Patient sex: M
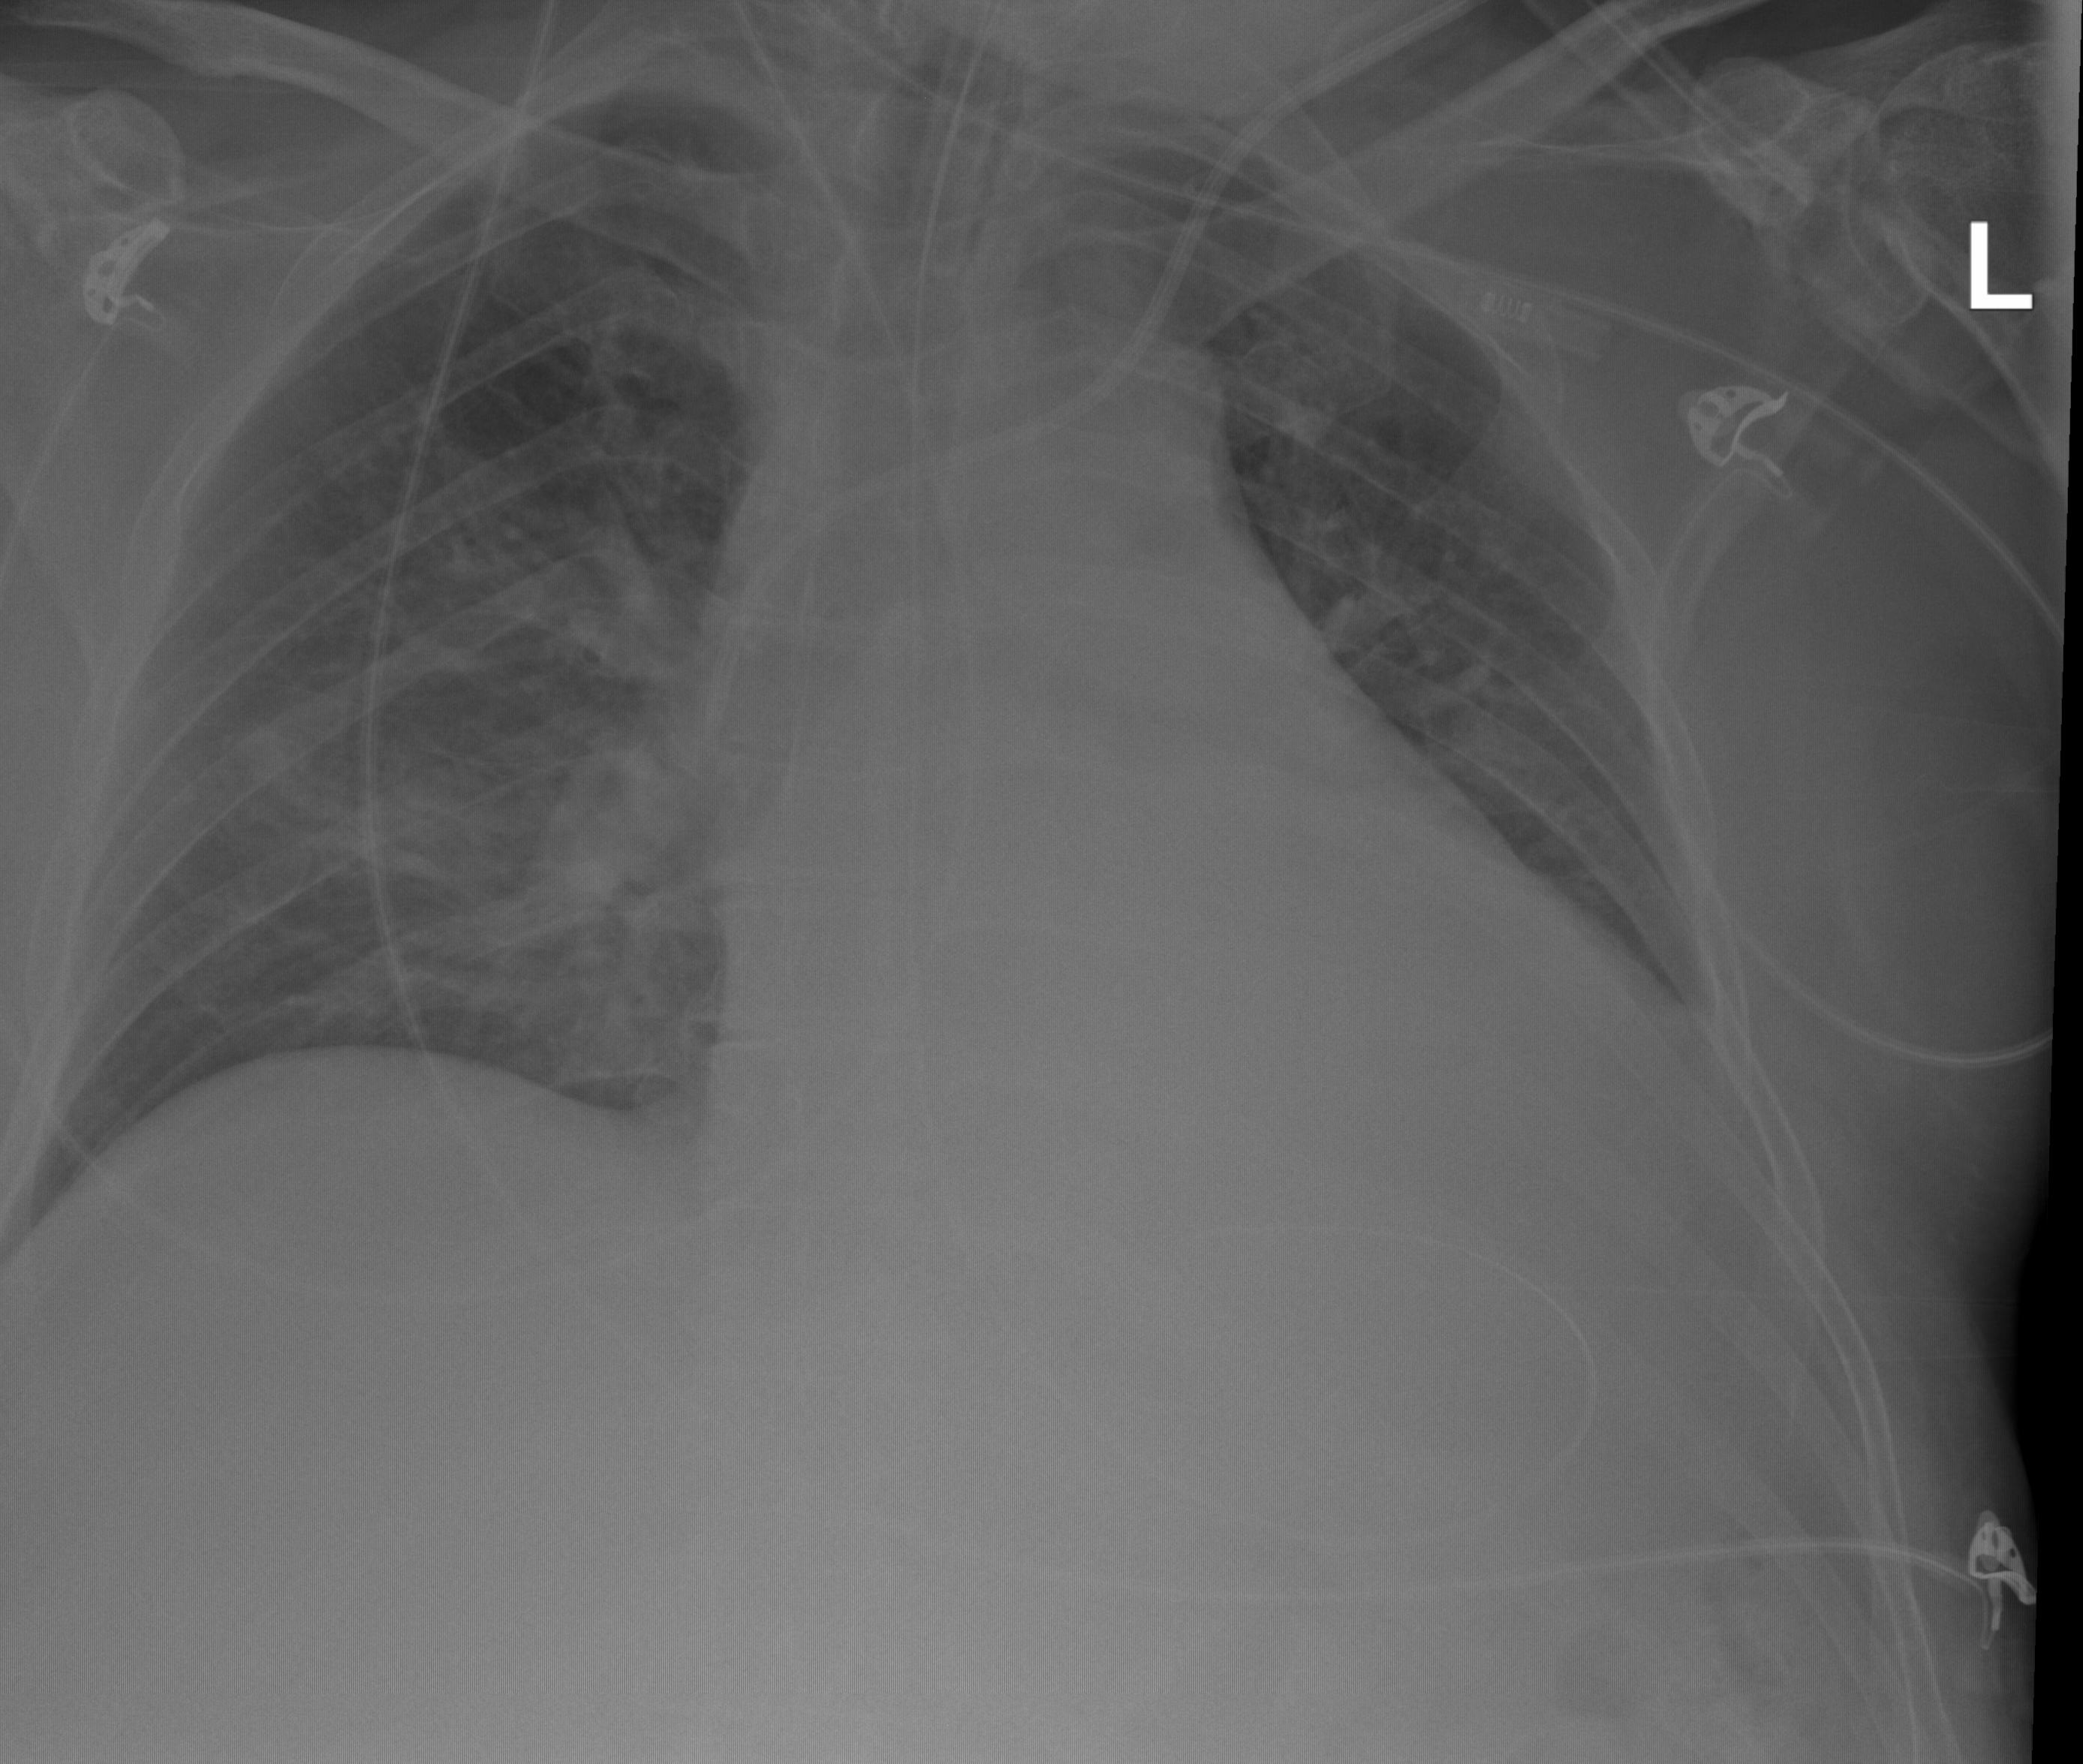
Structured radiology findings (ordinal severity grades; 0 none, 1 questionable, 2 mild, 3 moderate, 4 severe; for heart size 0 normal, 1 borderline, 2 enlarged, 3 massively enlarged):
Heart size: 2
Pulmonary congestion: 1
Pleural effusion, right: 0
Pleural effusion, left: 1
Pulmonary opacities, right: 2
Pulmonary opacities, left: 1
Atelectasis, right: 0
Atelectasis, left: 0